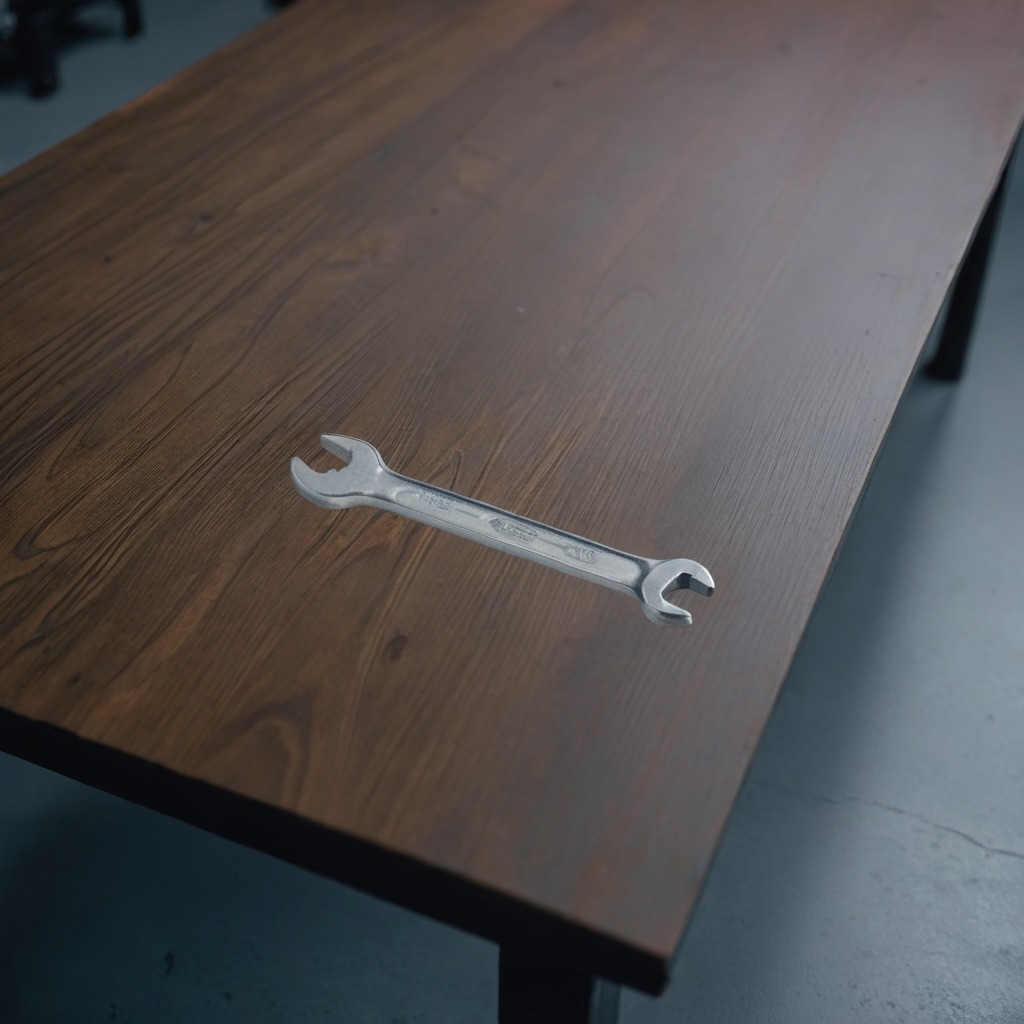
An wrench is lying on the old table in the garage.